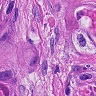
Metastatic tissue present: yes